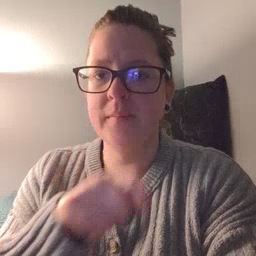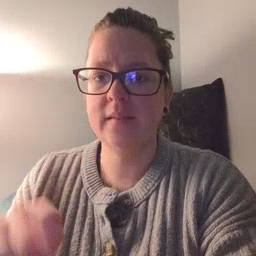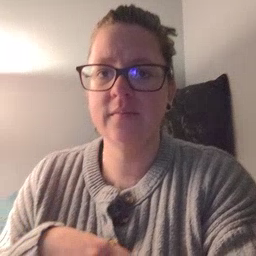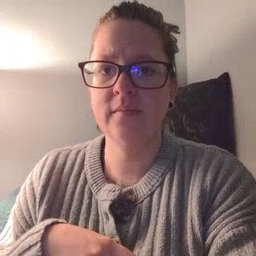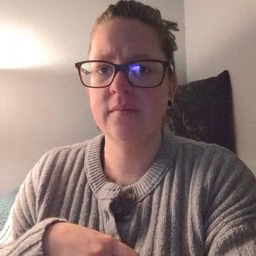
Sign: pen